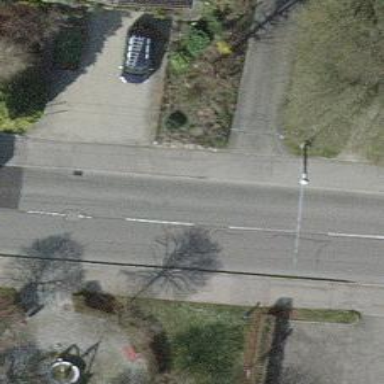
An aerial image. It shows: Residential road with trolley wires.